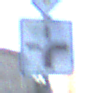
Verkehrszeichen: VerlaufVorfahrtsstrasse3
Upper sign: Vorfahrtsstrasse
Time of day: SunriseSunset
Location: Outdoor (Urban)
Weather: Clear
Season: NotSpecified
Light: Natural